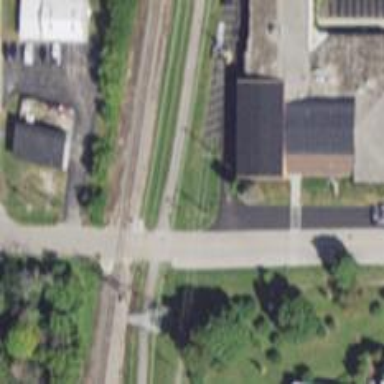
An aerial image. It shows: Asphalt path with marked crossing. The path crosses abandoned railway.